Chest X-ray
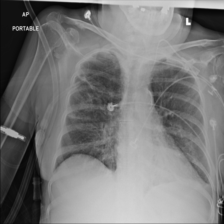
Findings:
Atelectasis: negative
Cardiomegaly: negative
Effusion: negative
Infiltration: negative
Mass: negative
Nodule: negative
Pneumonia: negative
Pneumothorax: negative
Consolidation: negative
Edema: negative
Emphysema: negative
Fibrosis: negative
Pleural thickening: negative
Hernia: negative